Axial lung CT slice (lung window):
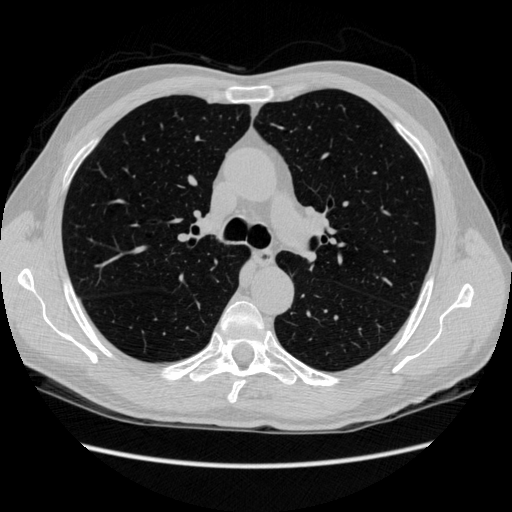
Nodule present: no